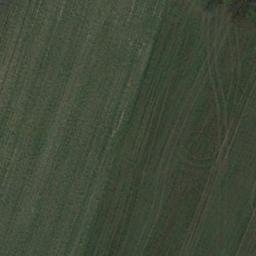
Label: meadow